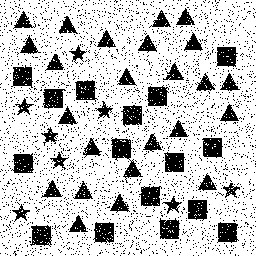
Squares: 16
Triangles: 24
Stars: 8
Total shapes: 48